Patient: sex F, age 83
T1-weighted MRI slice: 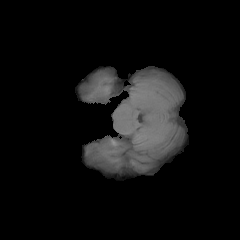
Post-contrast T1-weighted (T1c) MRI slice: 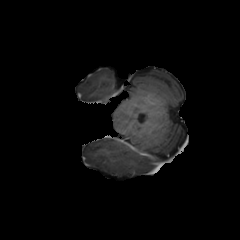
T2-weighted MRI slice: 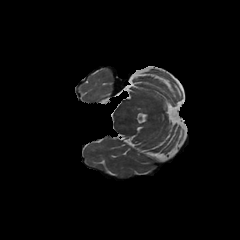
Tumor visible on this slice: no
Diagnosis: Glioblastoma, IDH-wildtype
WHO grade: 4